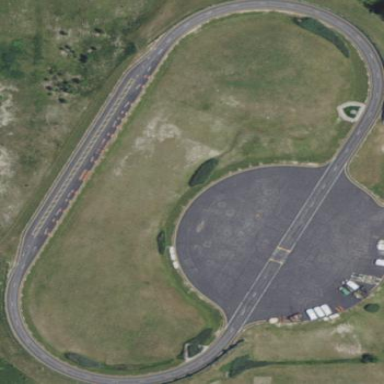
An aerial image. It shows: Motor sport raceway.